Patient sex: M
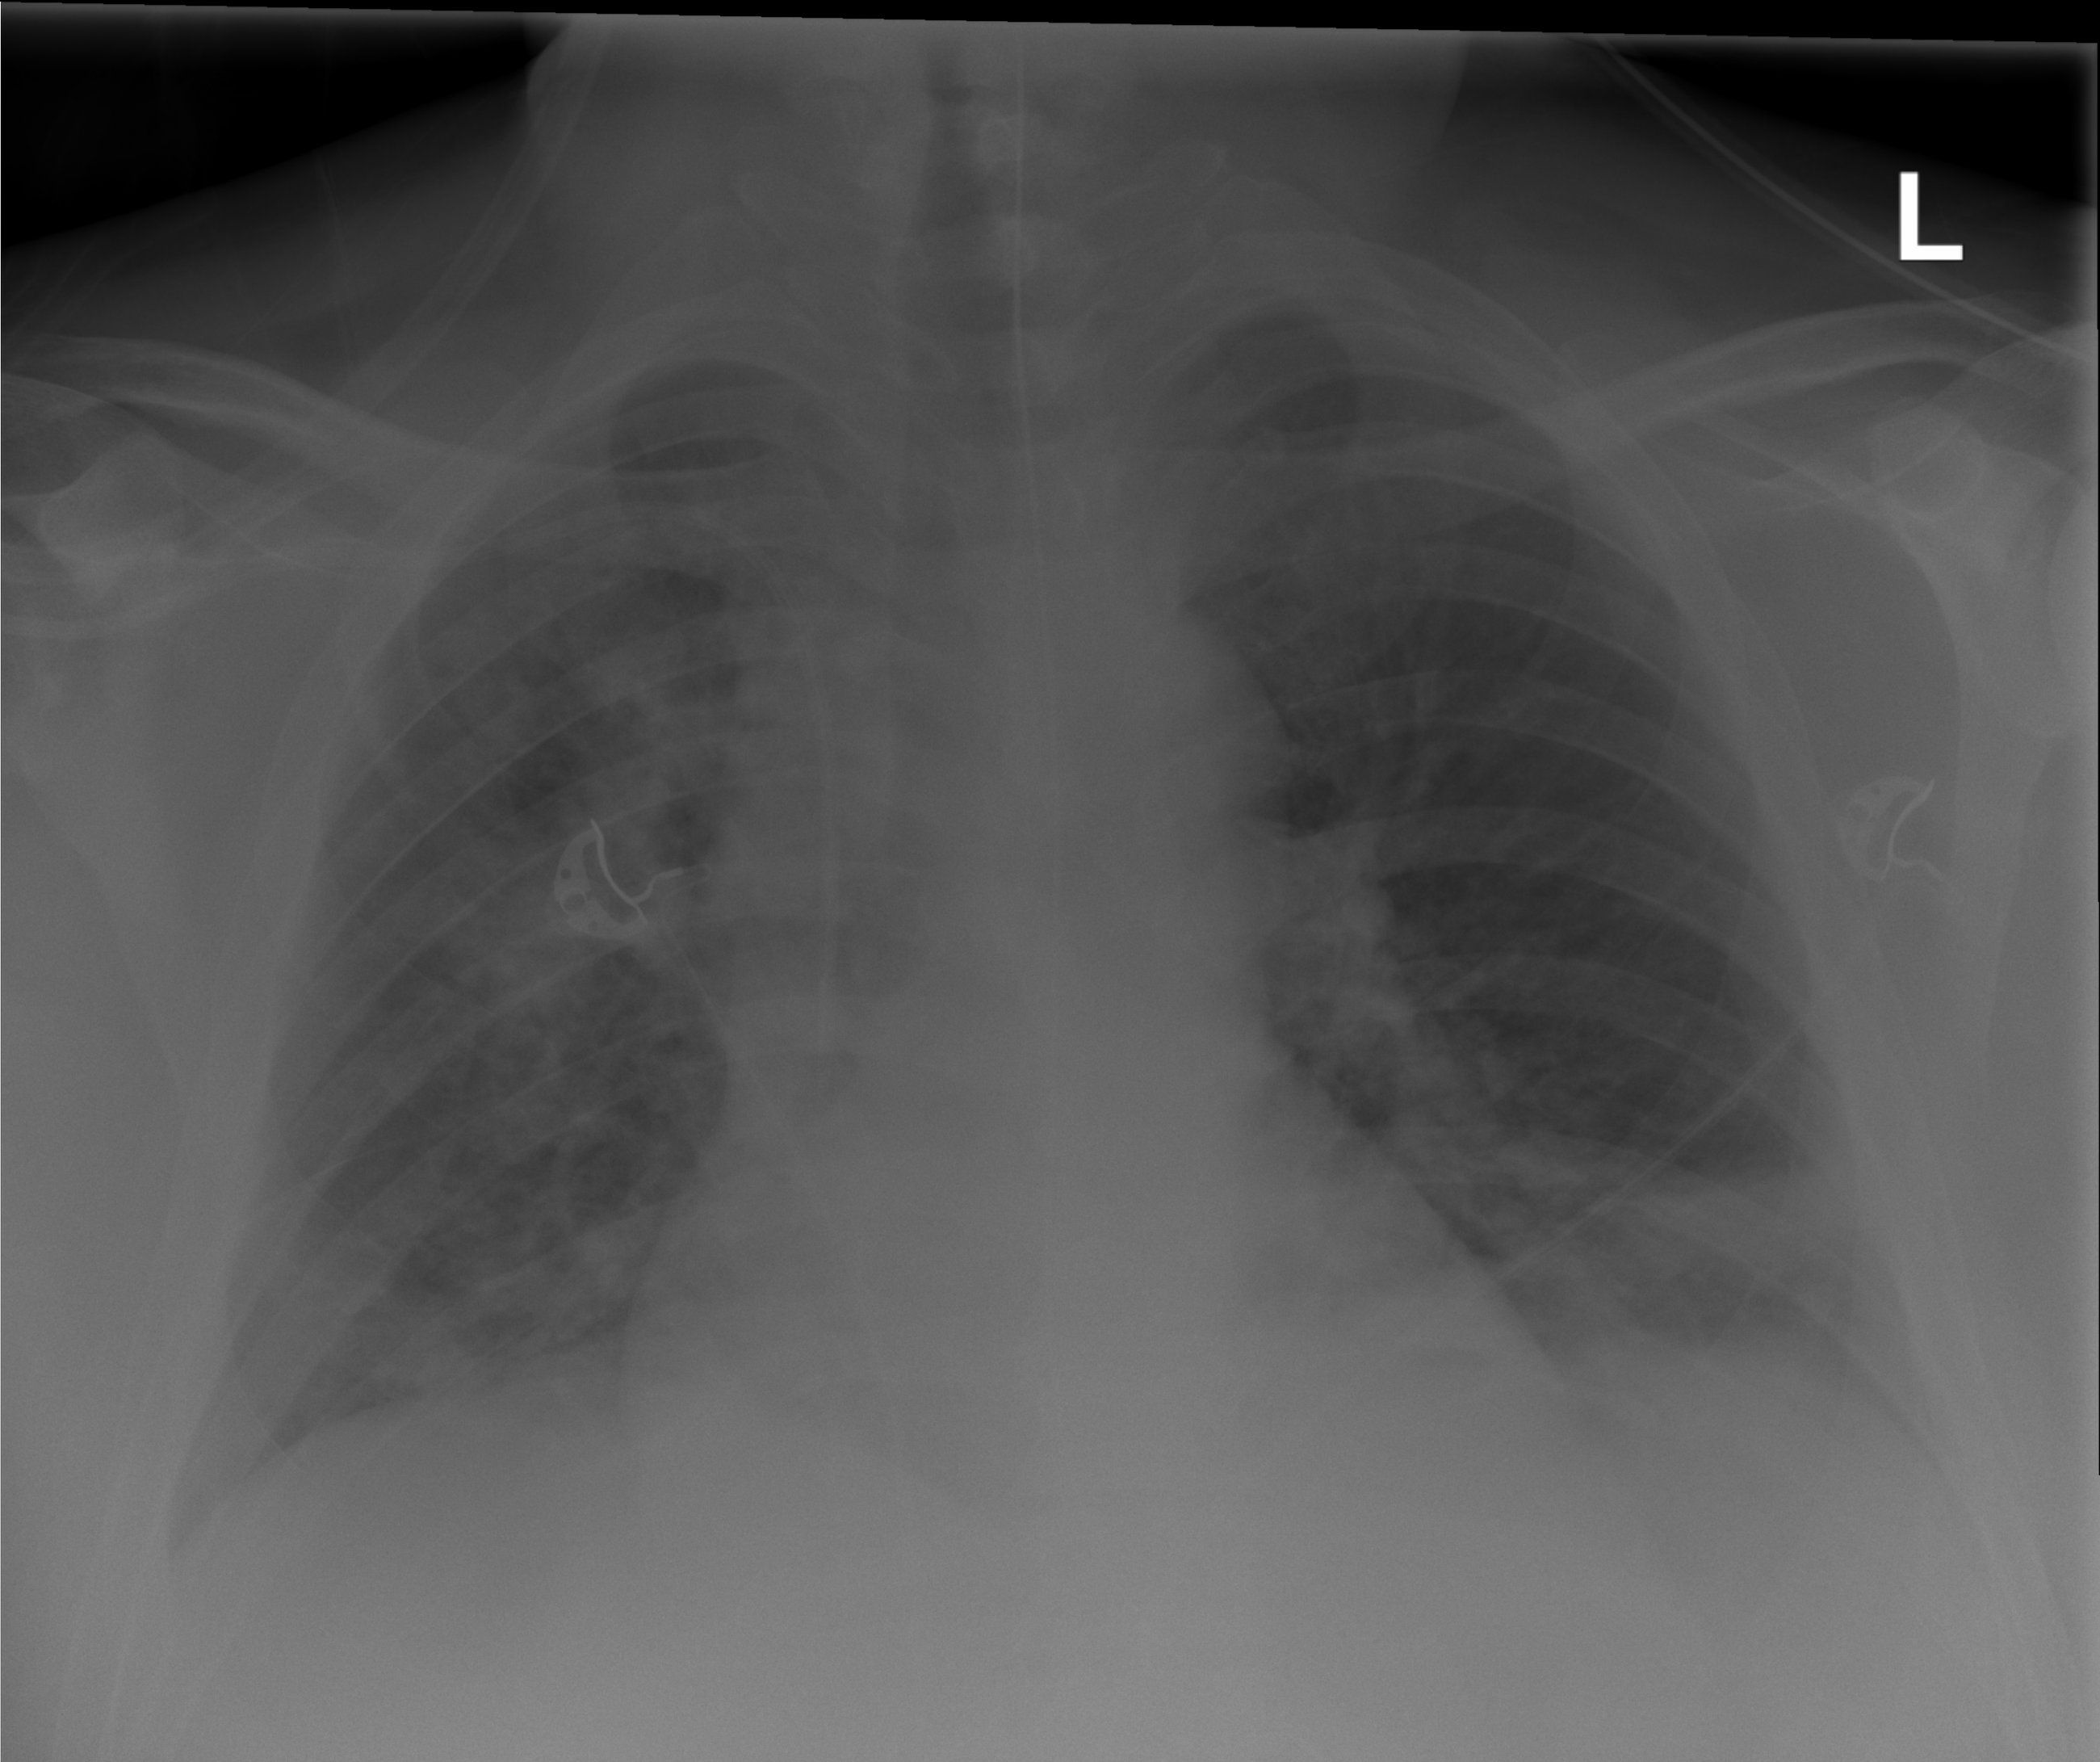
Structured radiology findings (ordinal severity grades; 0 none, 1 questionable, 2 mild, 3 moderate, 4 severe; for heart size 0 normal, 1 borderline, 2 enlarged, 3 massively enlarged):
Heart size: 0
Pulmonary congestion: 2
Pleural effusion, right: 0
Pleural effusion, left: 2
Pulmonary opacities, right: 2
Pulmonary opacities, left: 1
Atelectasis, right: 2
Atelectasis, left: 2